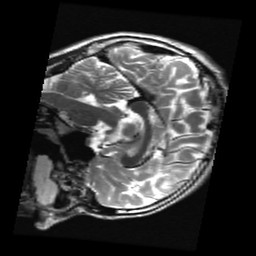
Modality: T2w
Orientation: sagittal
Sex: male
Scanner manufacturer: ge
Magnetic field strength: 3 T
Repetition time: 5 s
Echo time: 0.101 s